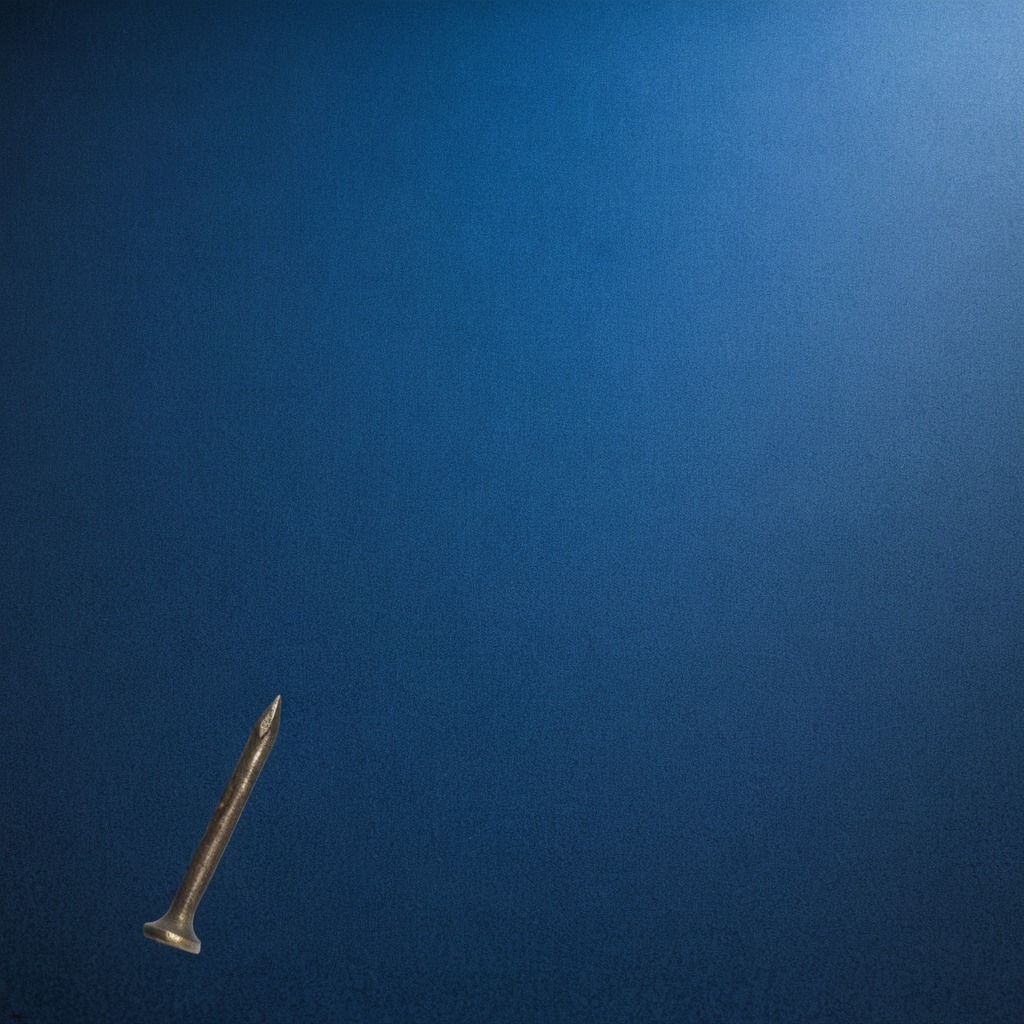
An iron nail is lying on the tabletop.